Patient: sex F, age 31
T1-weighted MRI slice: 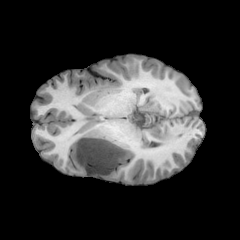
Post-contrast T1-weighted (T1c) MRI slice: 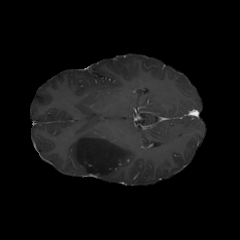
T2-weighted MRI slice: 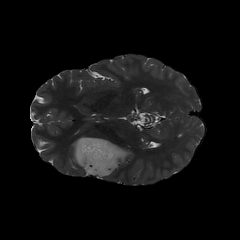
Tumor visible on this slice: yes
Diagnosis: Astrocytoma, IDH-mutant
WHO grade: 2